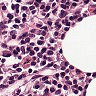
Metastatic tissue present: no